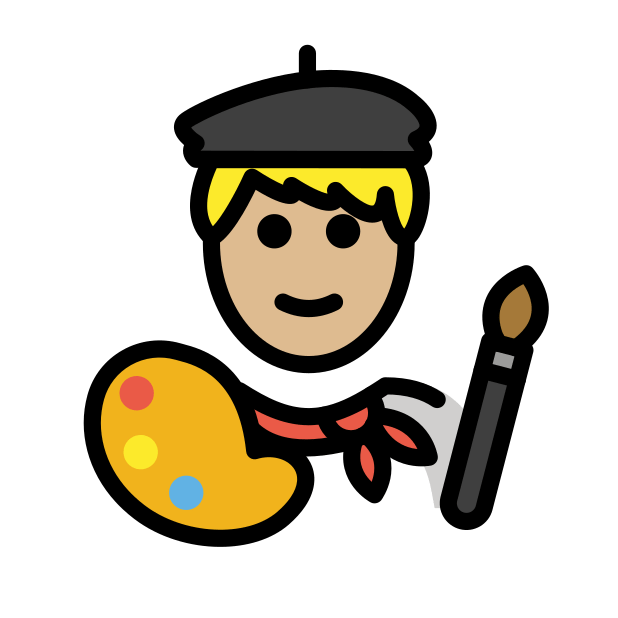
man artist: medium-light skin tone